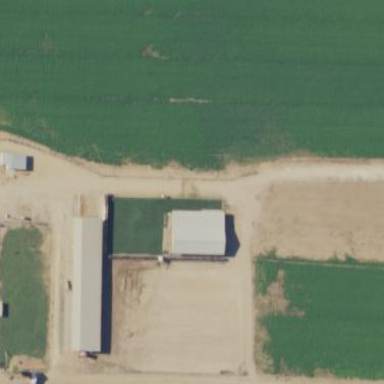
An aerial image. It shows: Farm.